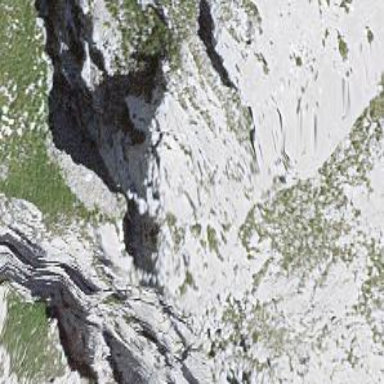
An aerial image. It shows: Natural cliff.